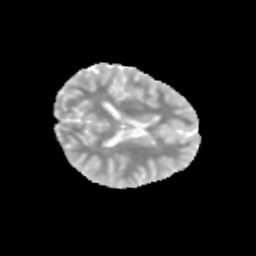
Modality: MD
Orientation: axial
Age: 11
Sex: female
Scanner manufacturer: siemens
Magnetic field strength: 3 T
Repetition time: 3.8 s
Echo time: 0.07 s